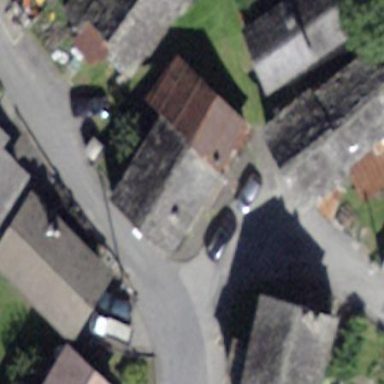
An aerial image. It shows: Residential building.